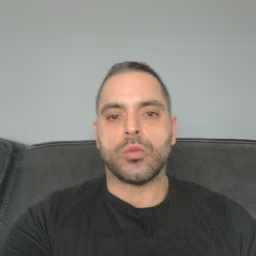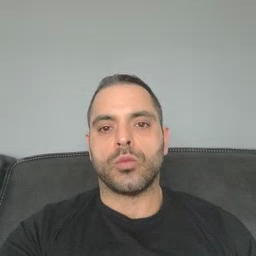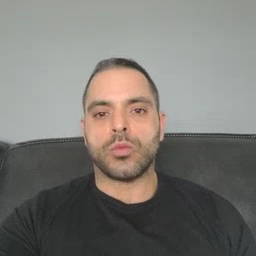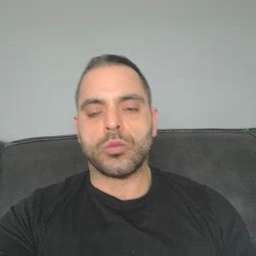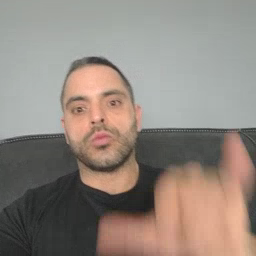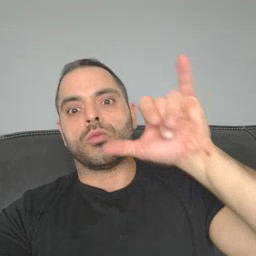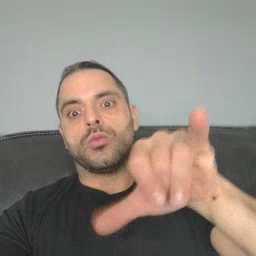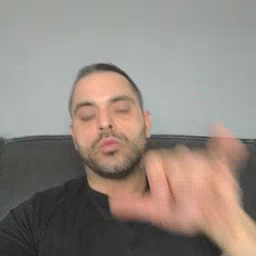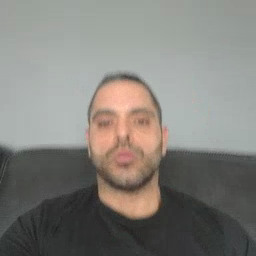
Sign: that